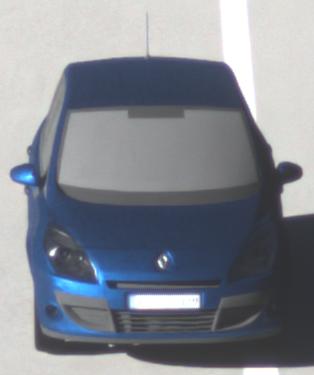
Make: Renault
Model: Scénic 1.6 16V 110
Detailed model: Scénic (III)
Model produced from: 2009/06
Model produced until: 2010/08
Doors: 5
Color: blue
Road condition: dry road
Daytime: sunrise or sunset
Contrast: medium contrast